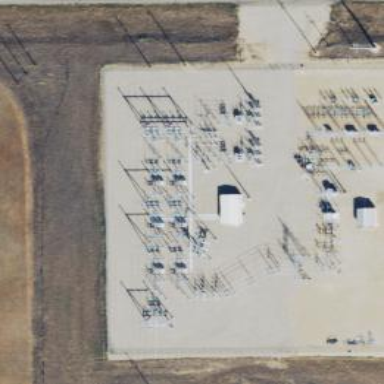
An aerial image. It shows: Switch for power supply.